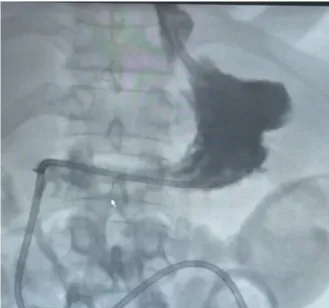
(B) Follow-up fluoroscopy with the perforation completely healed.
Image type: radiology (x_ray)